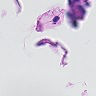
Metastatic tissue present: no